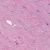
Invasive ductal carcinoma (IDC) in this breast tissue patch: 1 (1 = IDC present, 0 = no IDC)